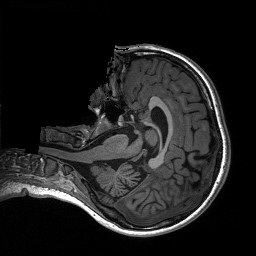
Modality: T1w
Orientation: axial
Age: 19
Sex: female
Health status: healthy
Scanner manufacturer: siemens
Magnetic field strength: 3 T
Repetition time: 3.2 s